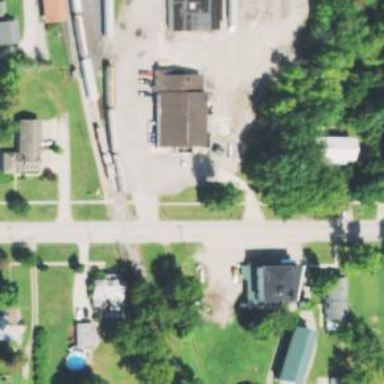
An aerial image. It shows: Railway siding for service.